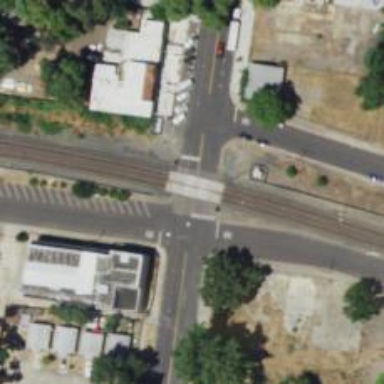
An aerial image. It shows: Level crossing along the railway.